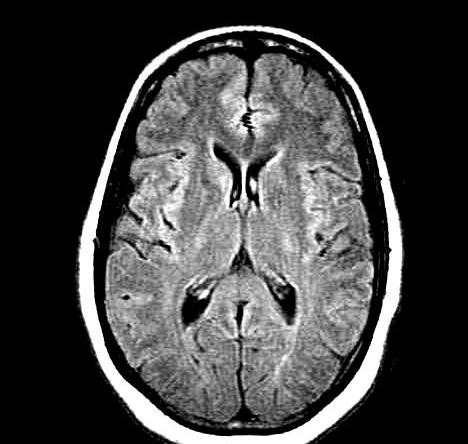
Label: notumor